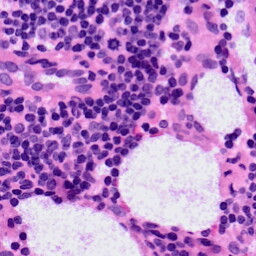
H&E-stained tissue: LymphNode